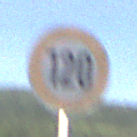
Verkehrszeichen: Geschwindigkeit120
Umgebung: Outdoor, RoadRail
Tageszeit: MorningAfternoon
Wetter: PartlyCloudy
Licht: Natural
Jahreszeit: NotSpecified
Kontrast: HighContrast